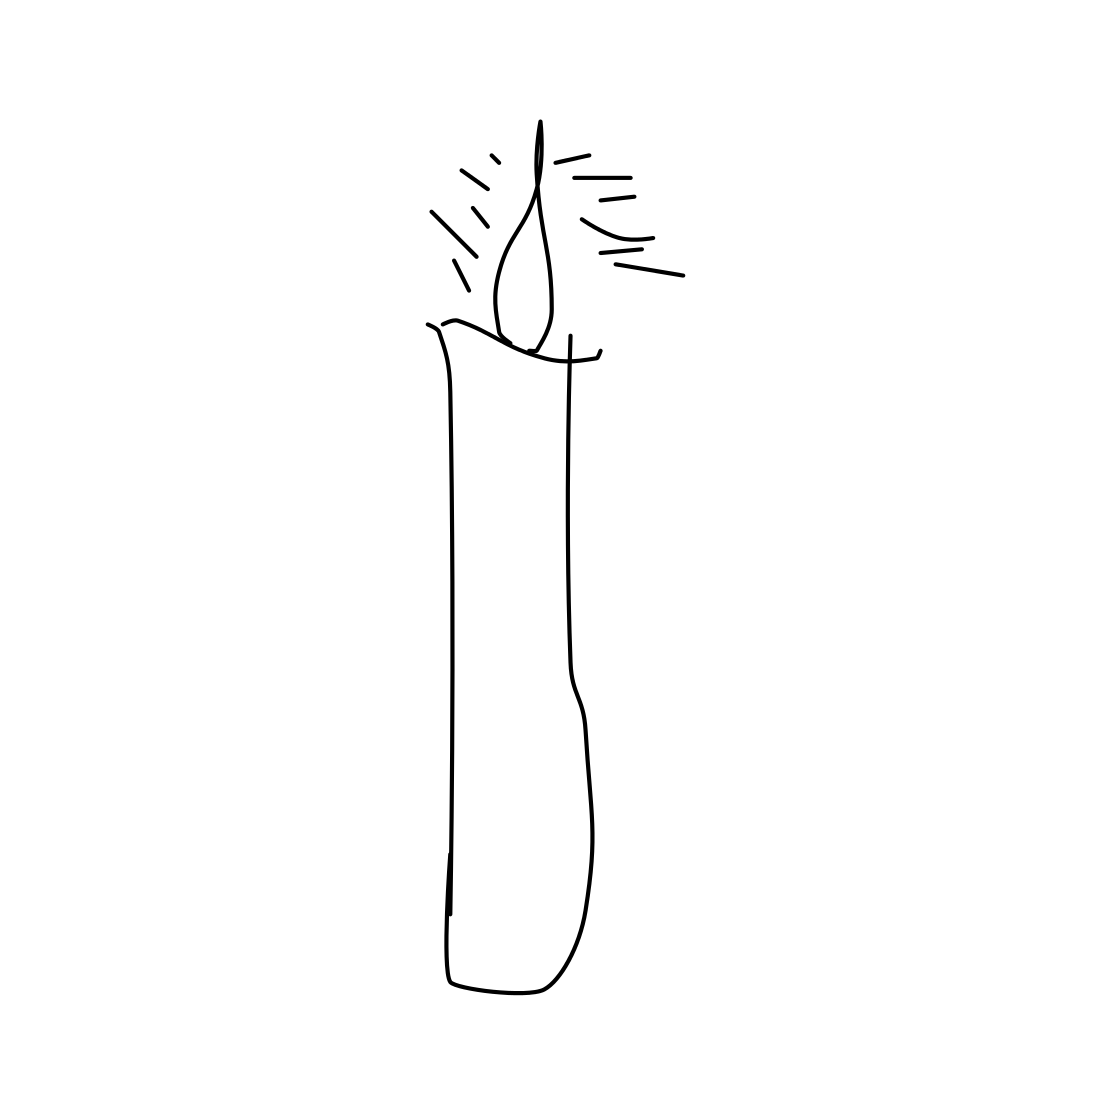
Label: candle